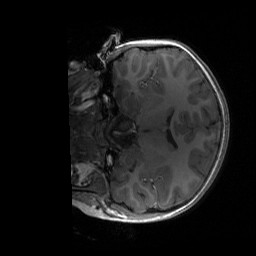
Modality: T1w
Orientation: coronal
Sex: female
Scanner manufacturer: siemens
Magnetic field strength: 3 T
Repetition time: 1.9 s
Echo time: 0.00243 s